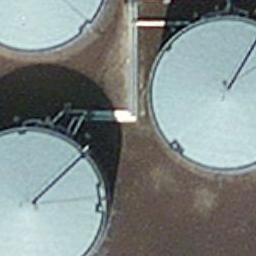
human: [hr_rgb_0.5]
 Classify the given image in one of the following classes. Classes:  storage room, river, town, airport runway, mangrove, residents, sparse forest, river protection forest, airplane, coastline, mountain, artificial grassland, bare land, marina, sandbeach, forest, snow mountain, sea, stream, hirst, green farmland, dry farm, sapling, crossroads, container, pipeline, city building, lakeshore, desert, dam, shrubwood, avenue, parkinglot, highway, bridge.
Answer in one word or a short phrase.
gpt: storage room